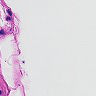
Metastatic tissue present: no